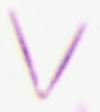
Label: Thalassionema